An envelope spectrum derived from a bearing vibration measurement is shown; the reference markers locate BPFO, BPFI, BSF and FTF for this bearing geometry and shaft speed. Determine the bearing's health state. Answer with exactly one of: normal, inner_race, outer_race, ball.
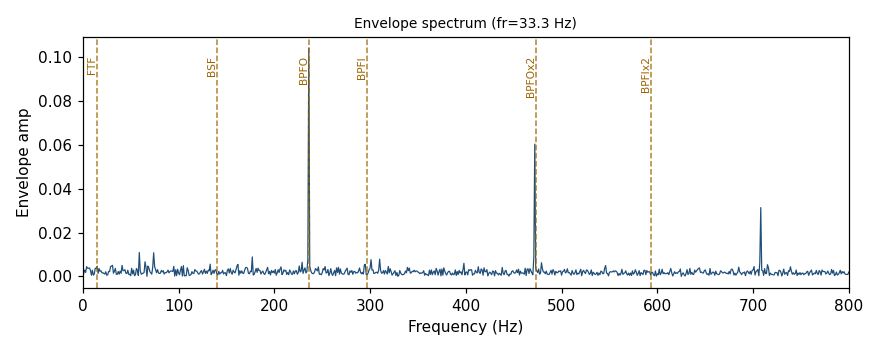
Answer: outer_race